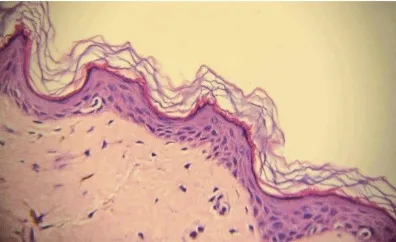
X40 magnification Melanocytes and melanin granules in the epidermis of the leukoplakia area were absent.
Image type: pathology (h&e)